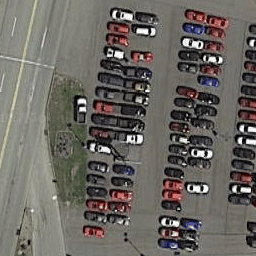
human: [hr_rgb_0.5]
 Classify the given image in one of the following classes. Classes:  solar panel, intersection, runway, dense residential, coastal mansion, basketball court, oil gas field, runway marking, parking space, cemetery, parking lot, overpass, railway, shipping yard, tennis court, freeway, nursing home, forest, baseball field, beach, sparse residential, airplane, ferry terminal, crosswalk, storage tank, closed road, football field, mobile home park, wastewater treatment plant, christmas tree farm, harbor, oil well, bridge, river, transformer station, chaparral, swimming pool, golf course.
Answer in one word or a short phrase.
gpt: parking lot